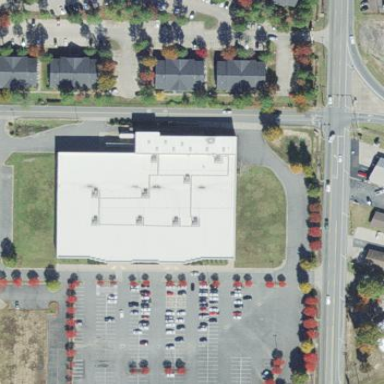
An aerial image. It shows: Department store building.